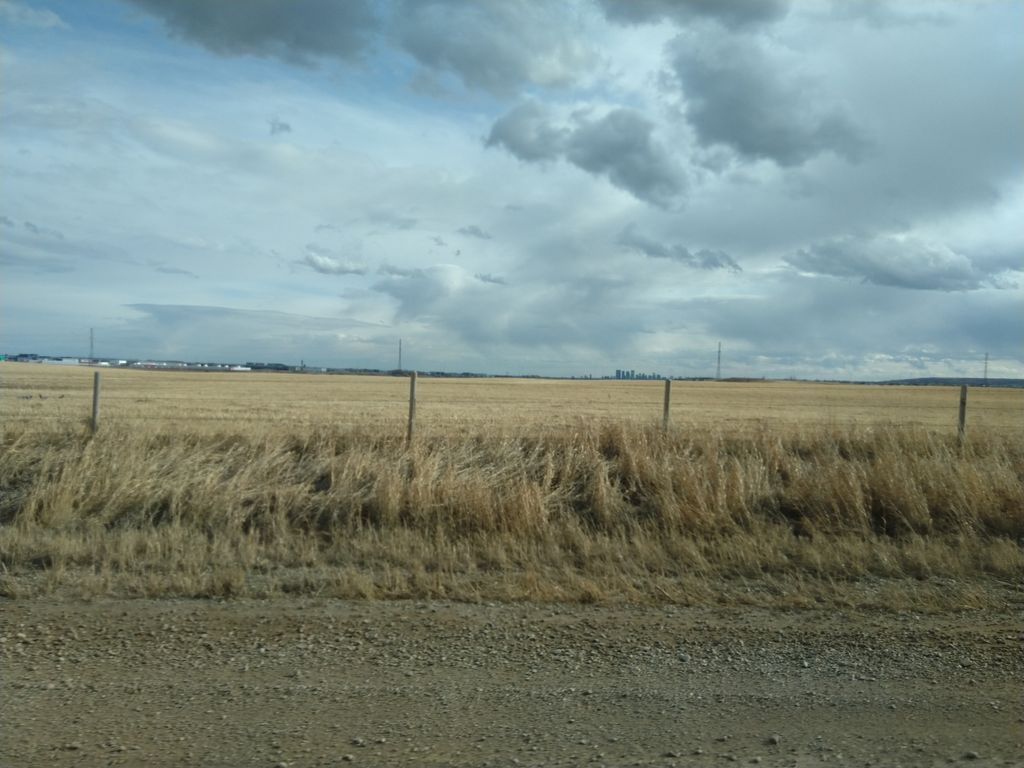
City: calgary